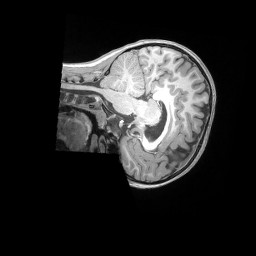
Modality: T1w
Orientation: sagittal
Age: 5
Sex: female
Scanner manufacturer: siemens
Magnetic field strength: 3 T
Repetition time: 2.53 s
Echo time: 0.00164 s